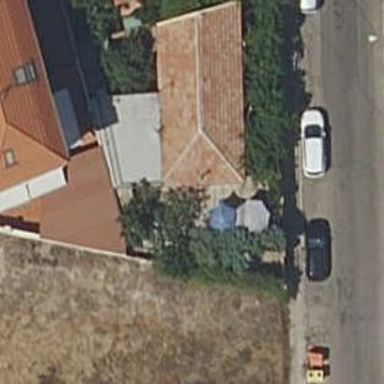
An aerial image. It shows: Simple house.